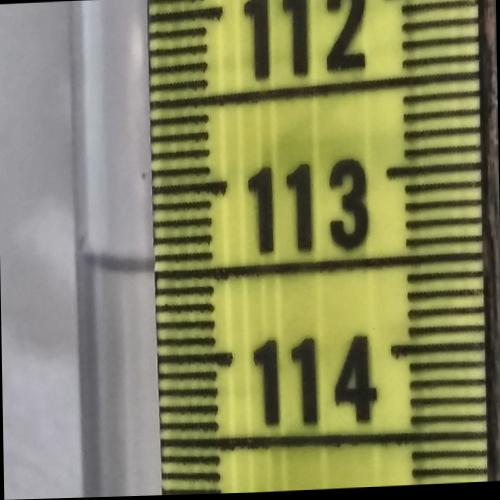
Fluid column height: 113.5 cm